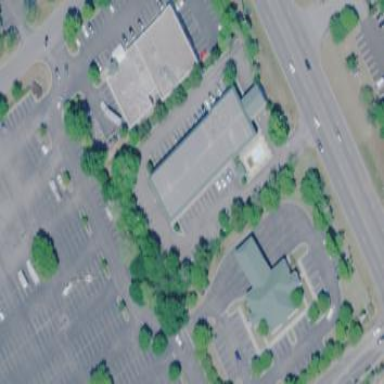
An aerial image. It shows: Building that is motel.